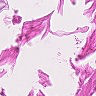
Metastatic tissue present: no